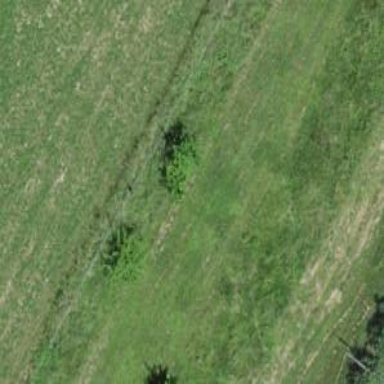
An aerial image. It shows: Single tag "natural: tree."